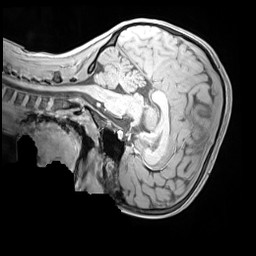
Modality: MP2RAGE
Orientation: sagittal
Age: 10
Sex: female
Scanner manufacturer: siemens
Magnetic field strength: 3 T
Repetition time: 4 s
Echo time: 0.00303 s